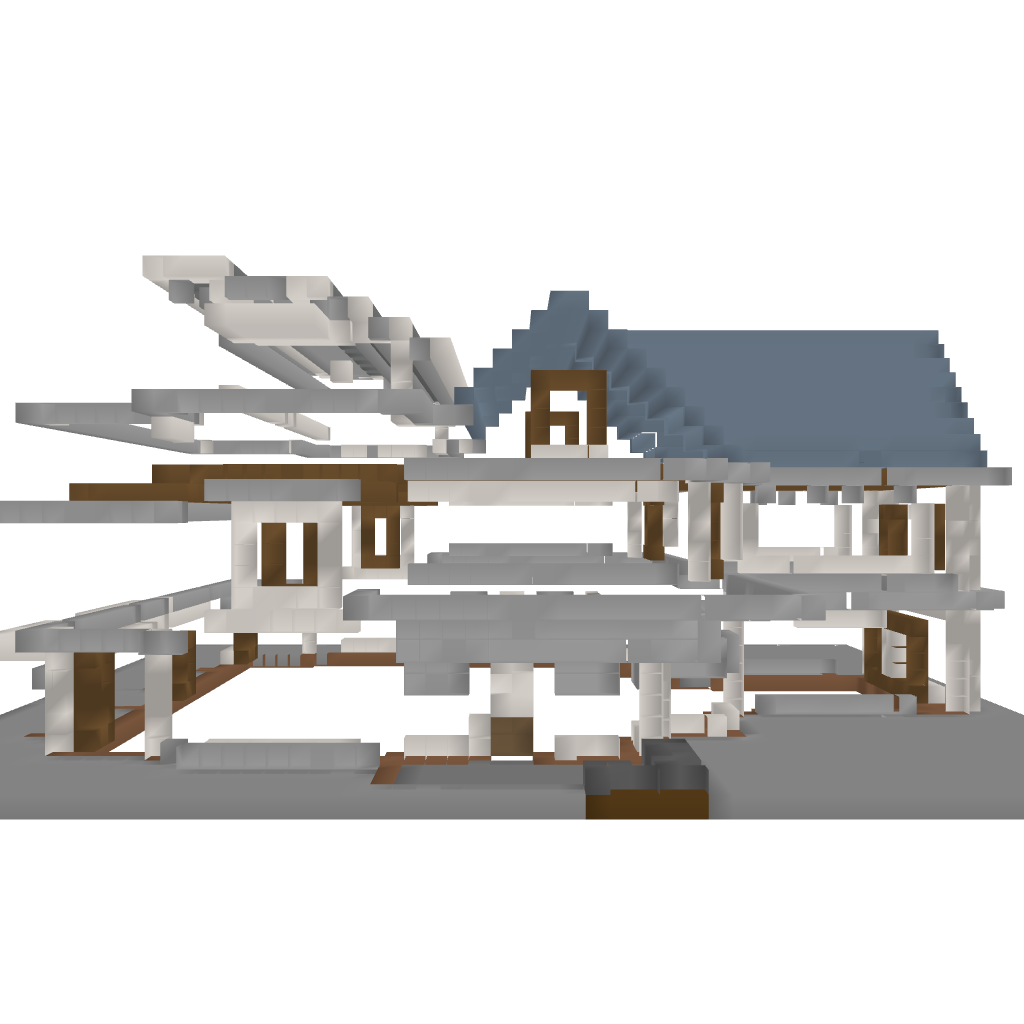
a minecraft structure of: Contemporary Modern House